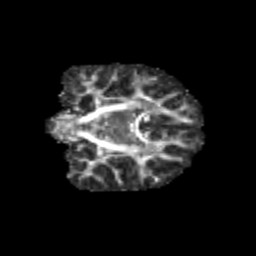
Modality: FA
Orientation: coronal
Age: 10
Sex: female
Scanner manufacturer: siemens
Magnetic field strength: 3 T
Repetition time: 3.8 s
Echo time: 0.07 s